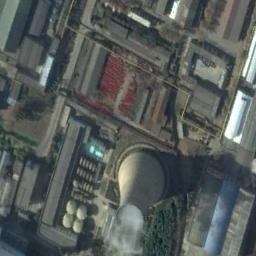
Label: thermal_power_station